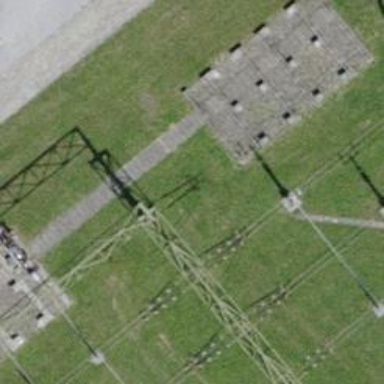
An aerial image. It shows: Switch used for power control.